Question: I'm trying to read text tooltip in angular7 application via selenium. But get text is returning blank and javascript executor is returning null.
<URL>

But get text is returning blank and javascript executor is returning null.
This is returning blank
'''
driver().get("https://vmware.github.io/clarity/documentation/v0.12/tooltips");
Wait(3000);
System.out.println(driver().findElement(By.xpath("(//span[@class='tooltip-content'])[2]")).getText());
'''
This is returning null
'''
System.out.println(driver().findElement(By.xpath("(//span[@class='tooltip-content'])[2]")).getAttribute("value"));
String theTextIWant = ((JavascriptExecutor) driver()).executeScript("return arguments[0].innerHTML;",driver().findElement(By.xpath("(//span[@class='tooltip-content'])[2]")));
'''
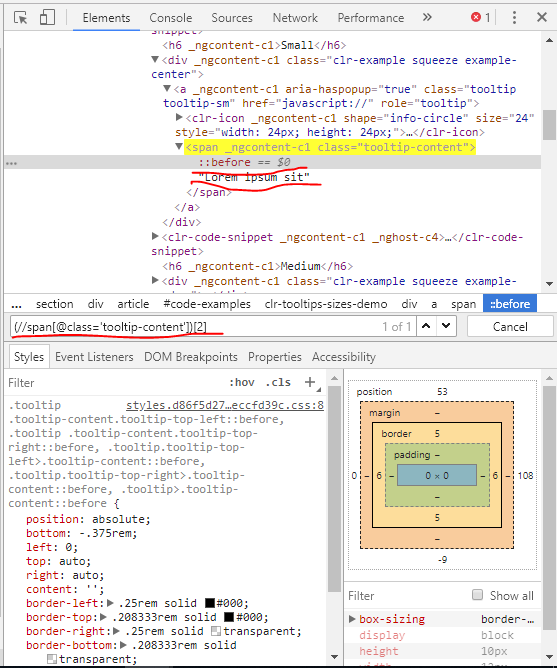
Answer: To extract the tooltip text within the <URL> using you have to:
- - - - - You can use the following solution:- Code Block:'''
import org.openqa.selenium.By;
import org.openqa.selenium.WebDriver;
import org.openqa.selenium.chrome.ChromeDriver;
import org.openqa.selenium.chrome.ChromeOptions;
import org.openqa.selenium.interactions.Actions;
import org.openqa.selenium.support.ui.ExpectedConditions;
import org.openqa.selenium.support.ui.WebDriverWait;
public class Angular_ToolTip {
public static void main(String[] args) {
System.setProperty("webdriver.chrome.driver", "C:\Utility\BrowserDrivers\chromedriver.exe");
ChromeOptions options = new ChromeOptions();
options.addArguments("start-maximized");
//options.addArguments("disable-infobars");
options.addArguments("--disable-extensions");
WebDriver driver = new ChromeDriver(options);
driver.get("https://vmware.github.io/clarity/documentation/v0.12/tooltips");
new Actions(driver).moveToElement(new WebDriverWait(driver, 20).until(ExpectedConditions.visibilityOfElementLocated(By.xpath("//h6[text()='Small']//following::div[1]/a[@class='tooltip tooltip-sm']")))).build().perform();
System.out.println(new WebDriverWait(driver, 20).until(ExpectedConditions.visibilityOfElementLocated(By.xpath("//h6[text()='Small']//following::div[1]/a[@class='tooltip tooltip-sm']//following::span[1]"))).getAttribute("innerHTML"));
}
}
'''
- Console Output:'''
Lorem ipsum sit
'''
- Browser Snapshot:
<URL>